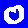
Digit: 0